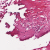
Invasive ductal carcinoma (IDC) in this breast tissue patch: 0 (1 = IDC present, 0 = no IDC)